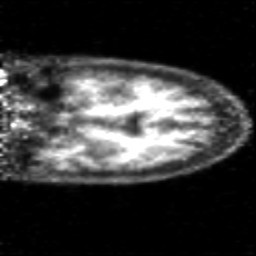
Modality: PET
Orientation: coronal
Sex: male
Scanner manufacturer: siemens